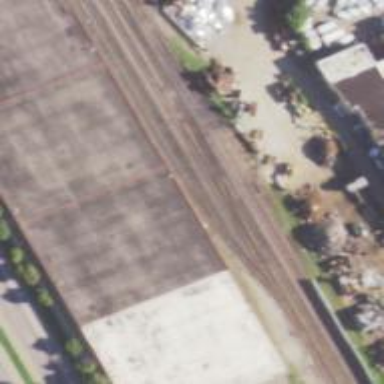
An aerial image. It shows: Railway siding with rails.